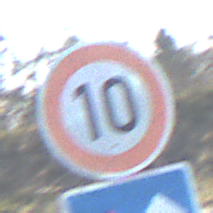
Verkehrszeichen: Geschwindigkeit10
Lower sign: VorrangVorGegenverkehr
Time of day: MorningAfternoon
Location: Outdoor (Nature)
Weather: PartlyCloudy
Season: NotSpecified
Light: Natural